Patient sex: M
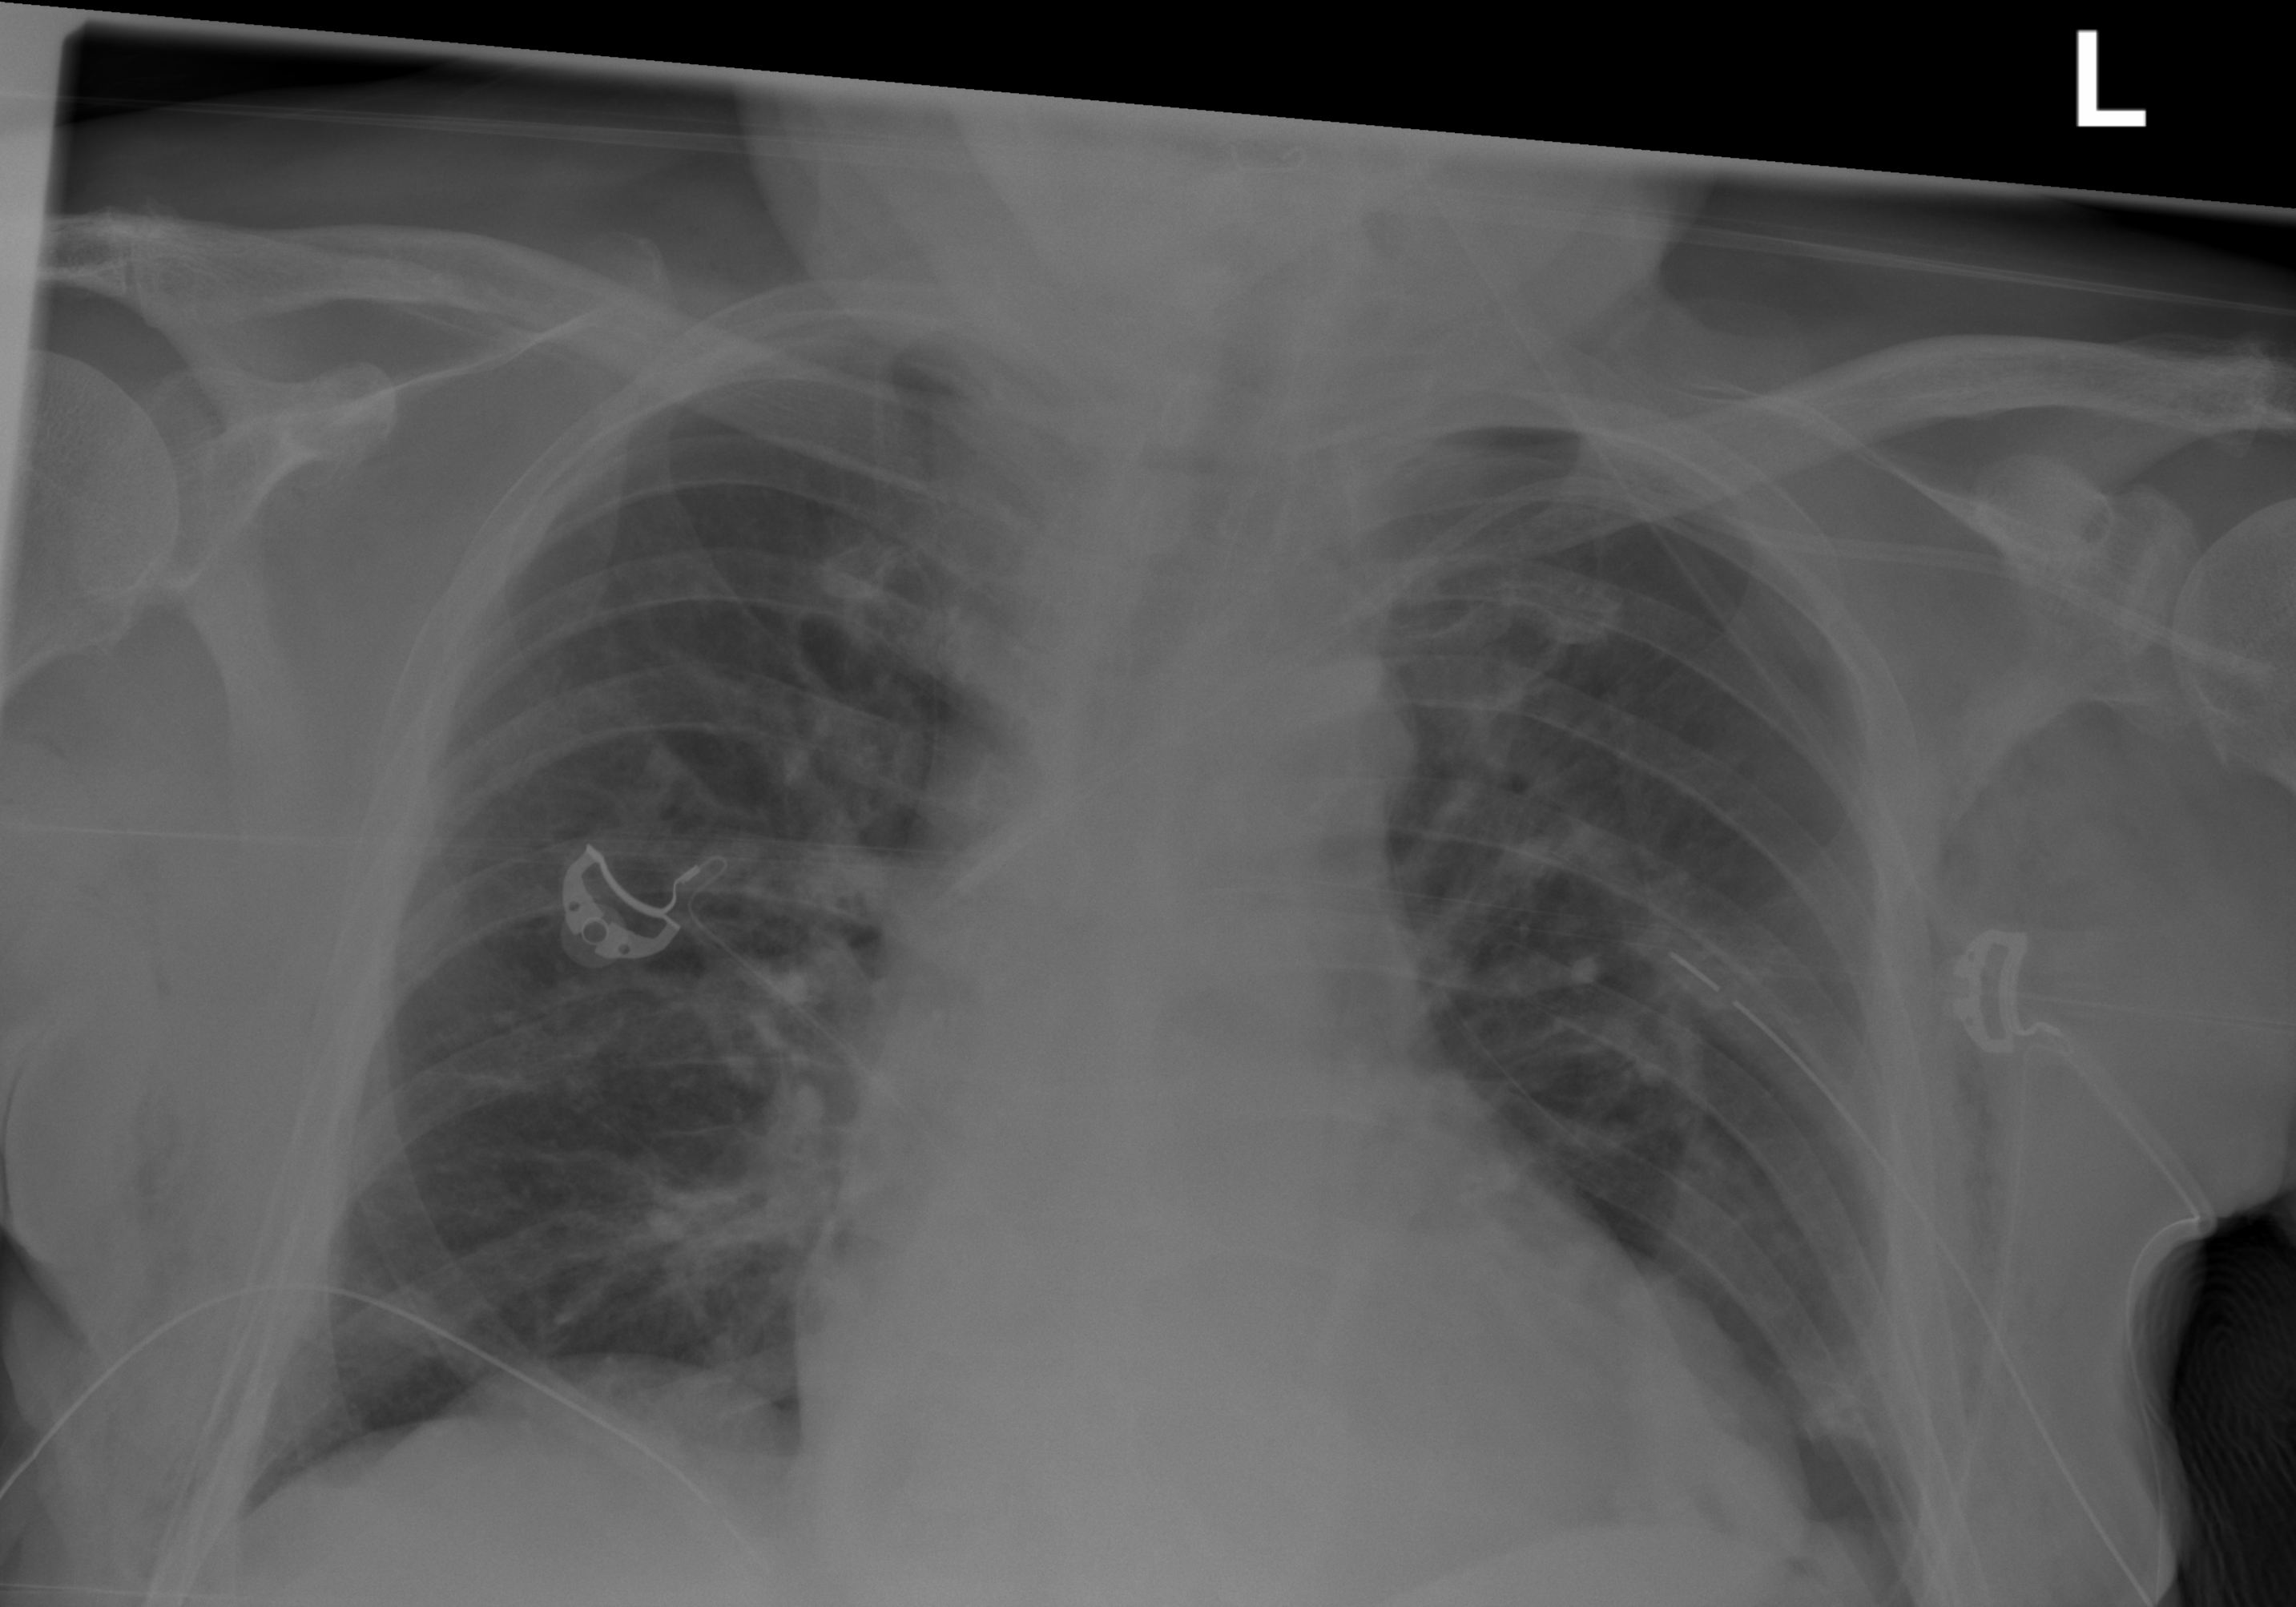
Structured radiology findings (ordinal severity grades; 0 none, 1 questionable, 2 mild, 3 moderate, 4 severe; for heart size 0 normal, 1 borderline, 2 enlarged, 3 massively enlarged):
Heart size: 2
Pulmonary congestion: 0
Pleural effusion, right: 0
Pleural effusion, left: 0
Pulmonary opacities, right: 0
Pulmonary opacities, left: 0
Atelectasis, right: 2
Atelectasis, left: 2